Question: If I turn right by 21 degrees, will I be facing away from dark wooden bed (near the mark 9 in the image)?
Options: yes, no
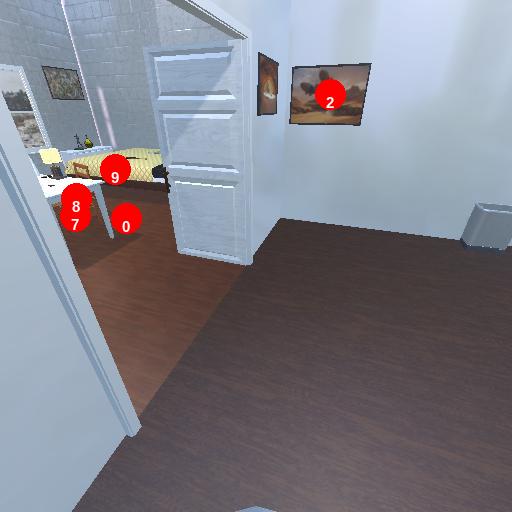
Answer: yes